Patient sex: M
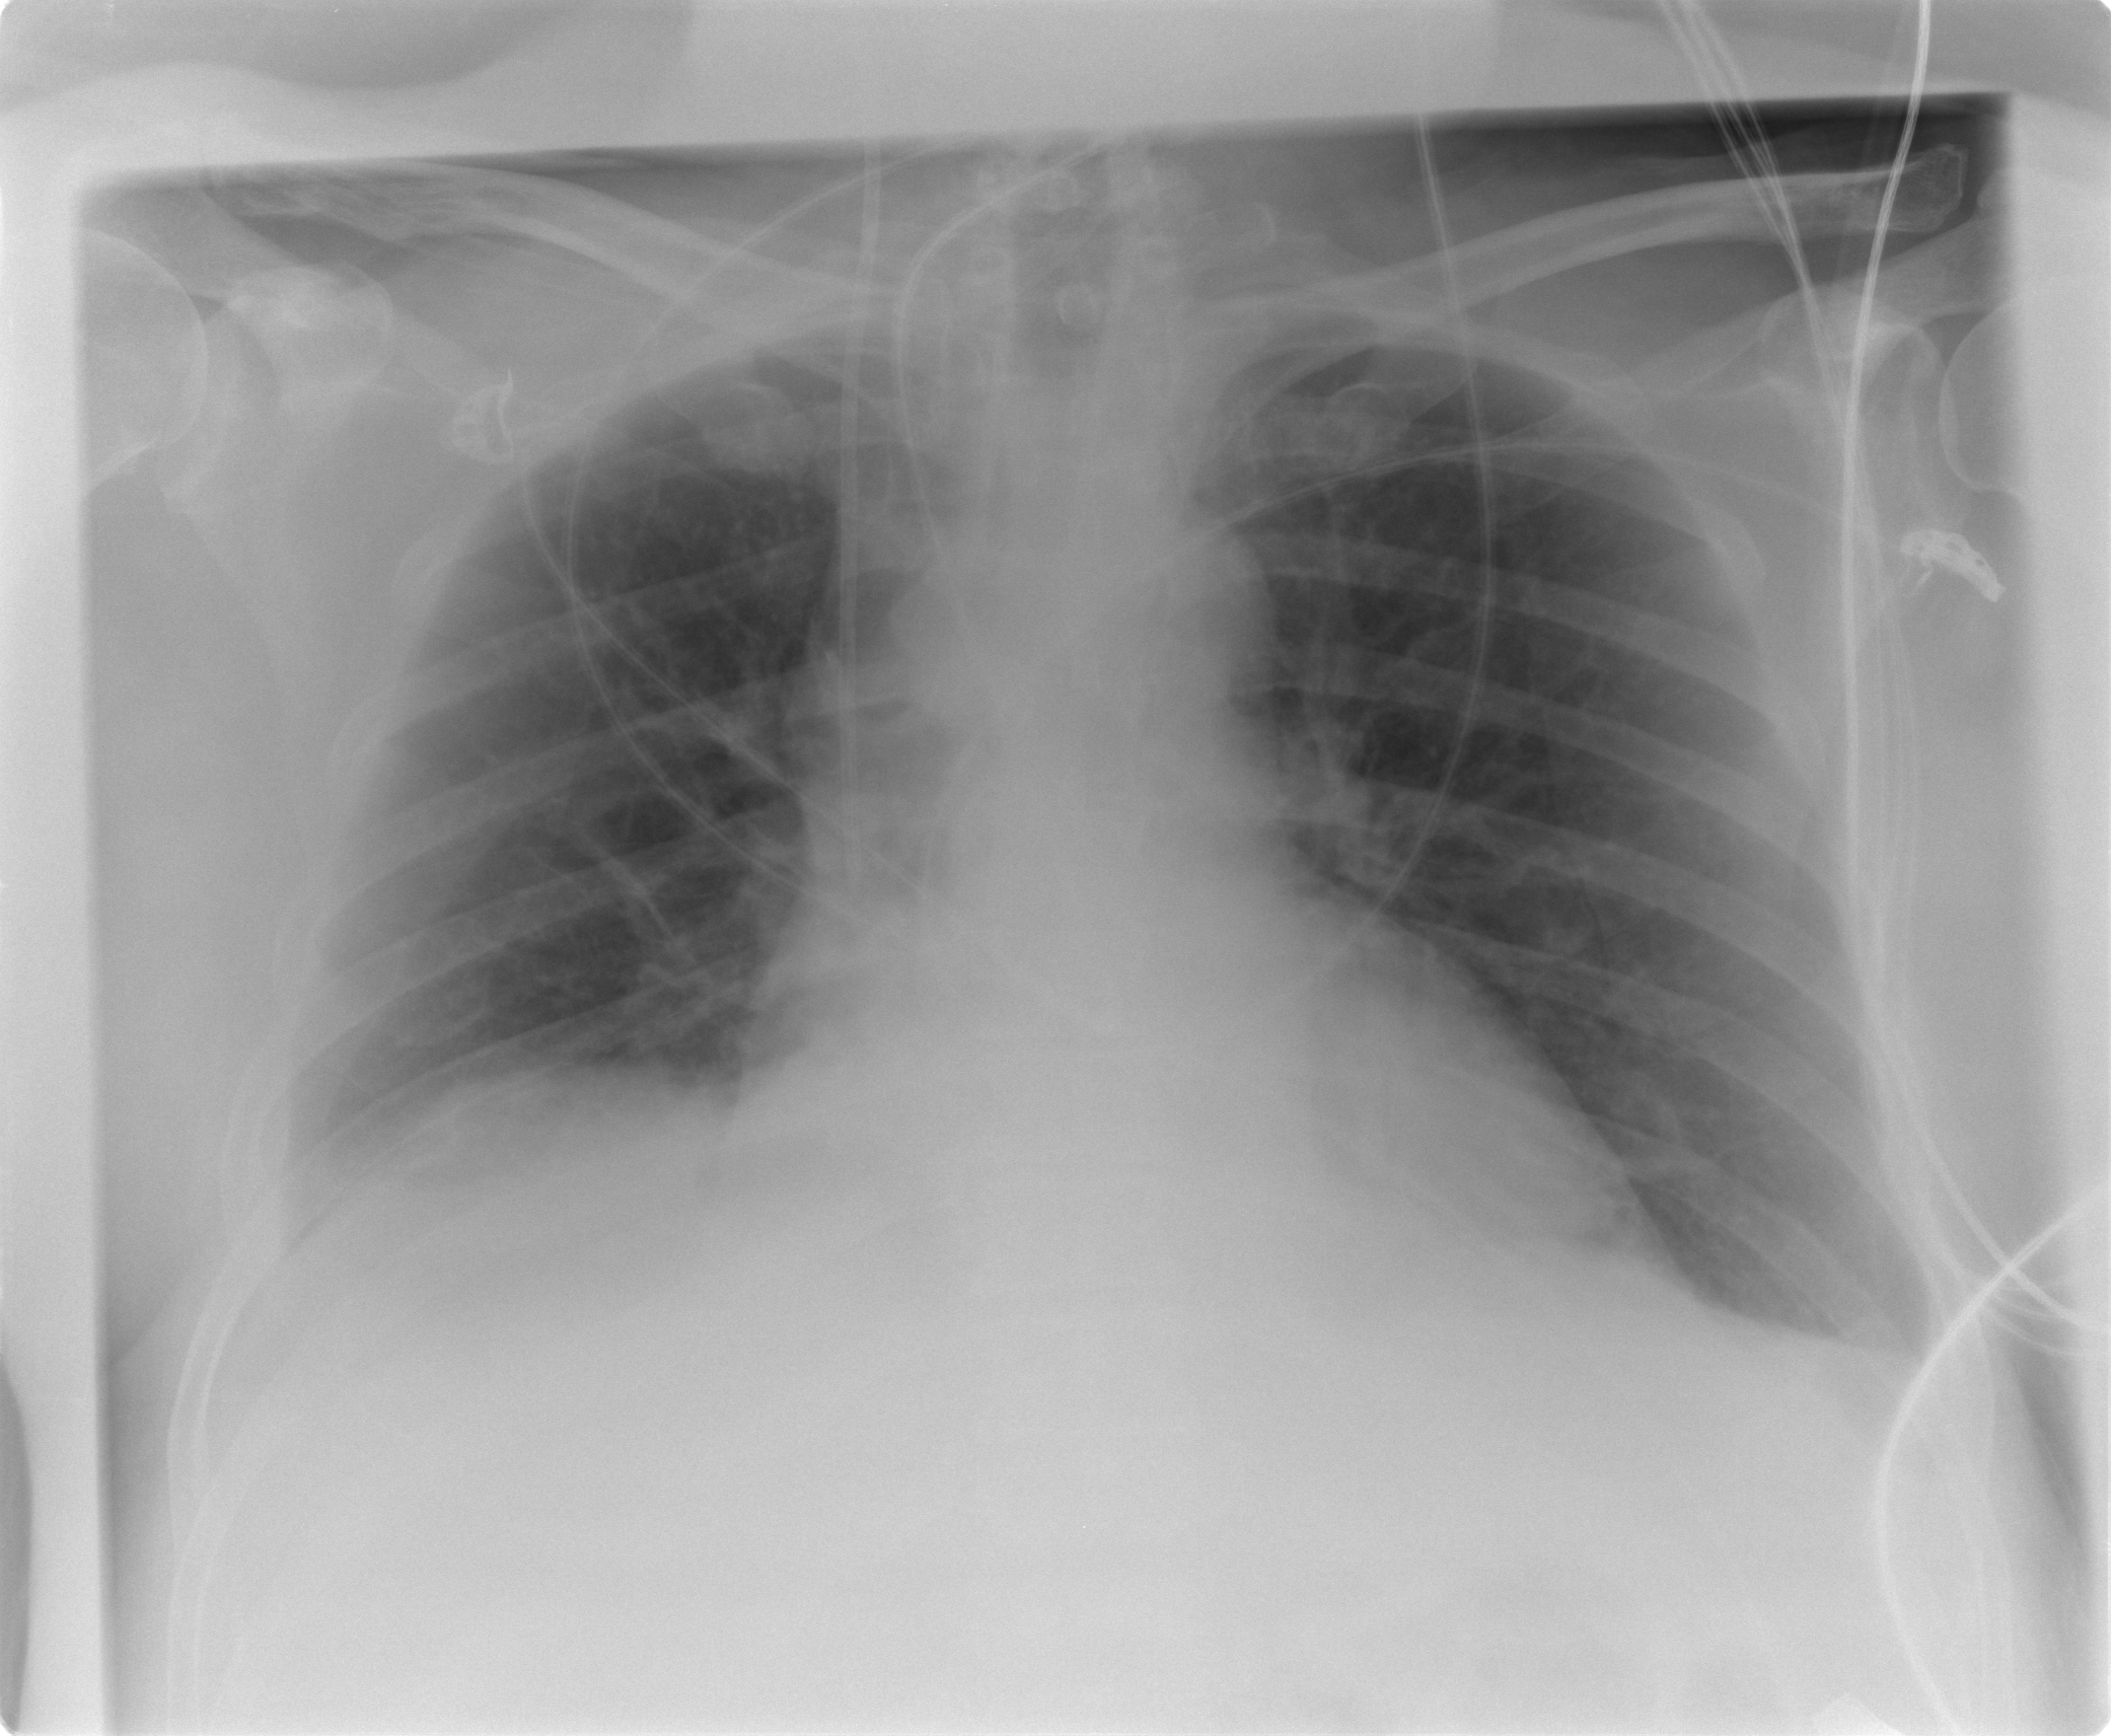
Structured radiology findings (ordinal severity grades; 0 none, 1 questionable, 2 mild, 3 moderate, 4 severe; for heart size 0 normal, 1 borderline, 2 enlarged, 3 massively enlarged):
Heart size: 1
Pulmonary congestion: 0
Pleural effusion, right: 0
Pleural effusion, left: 1
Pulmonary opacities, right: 0
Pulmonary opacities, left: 0
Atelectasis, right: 0
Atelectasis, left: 0